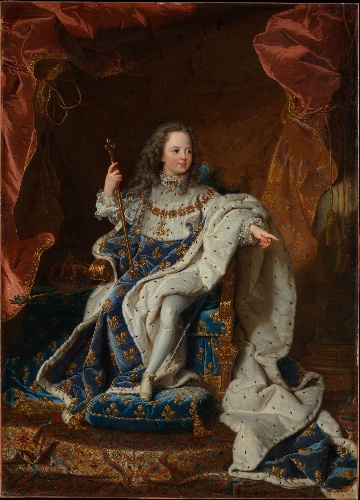
Title: Louis XV (1710–1774) as a Child
Artist: Hyacinthe Rigaud
Artist bio: French, Perpignan 1659–1743 Paris
Date: ca. 1716–24
Object type: Painting
Classification: Paintings
Medium: Oil on canvas
Dimensions: 77 x 55 1/2 in. (195.6 x 141 cm)
Department: European Paintings
Credit line: Purchase, Mary Wetmore Shively Bequest, in memory of her husband, Henry L. Shively, M.D., 1960
Accession year: 1960
Repository: Metropolitan Museum of Art, New York, NY
Tags: Kings|Boys|Portraits